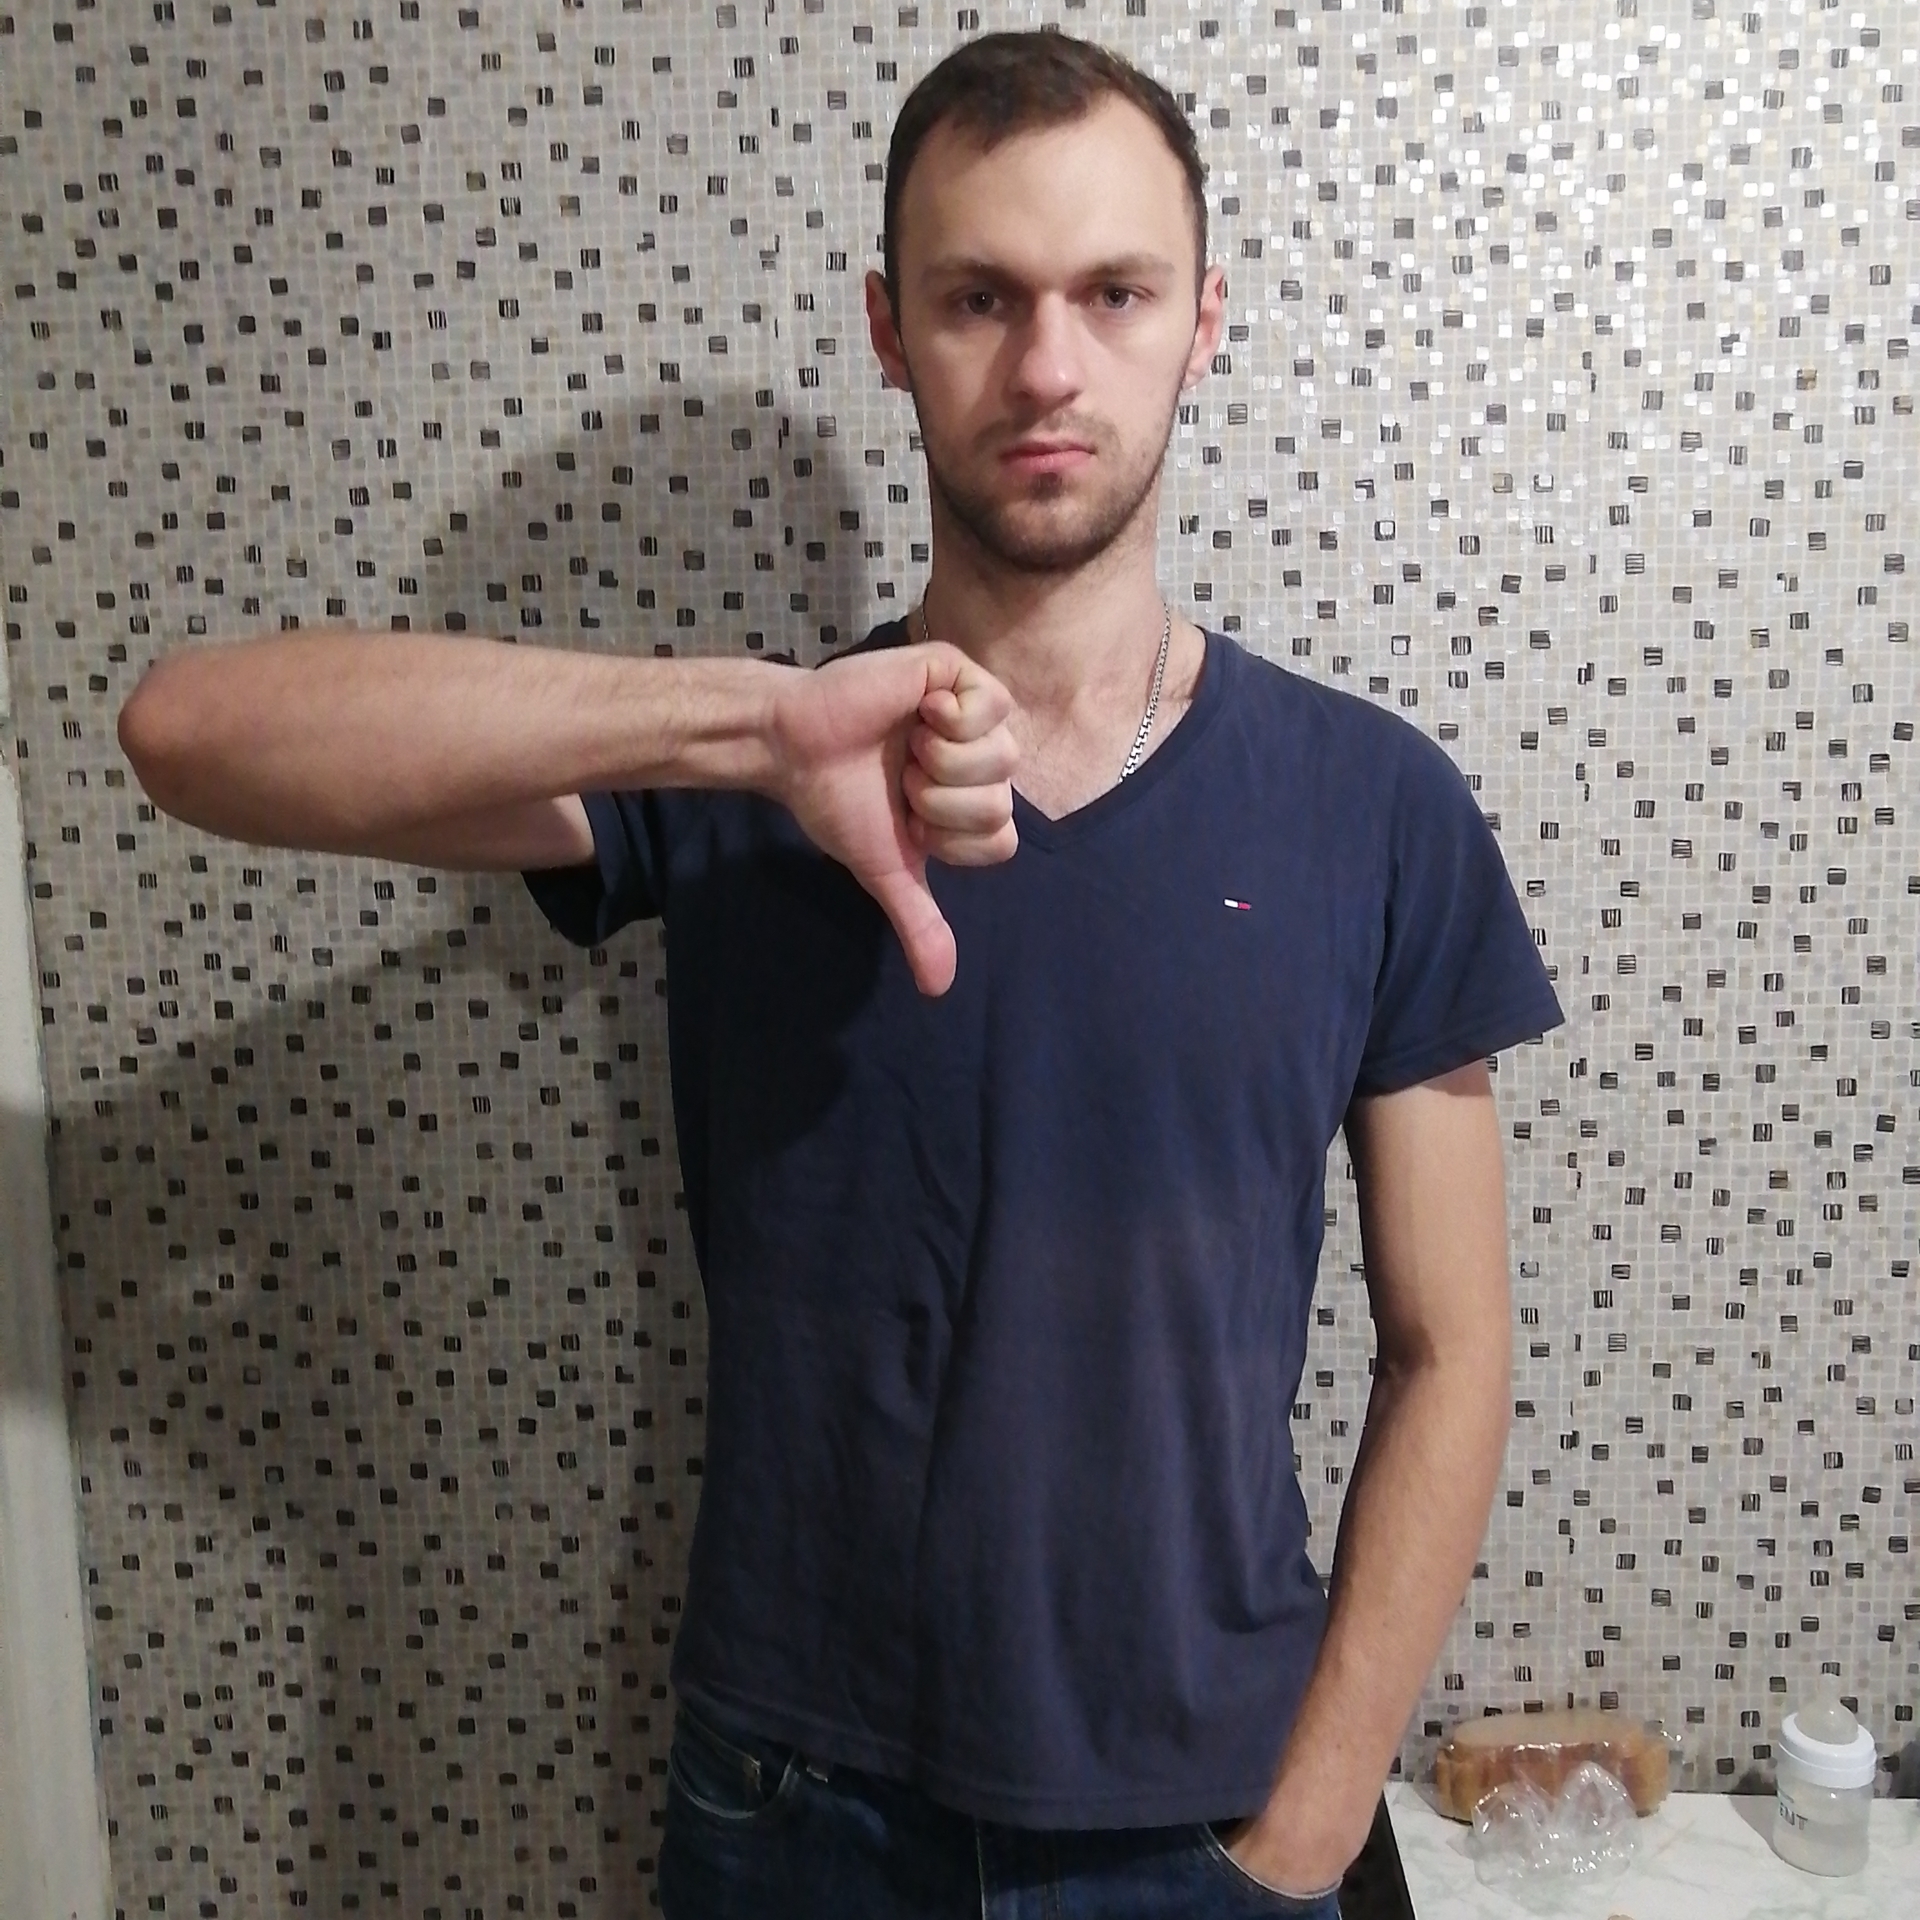
Label: clear